Field crop: maize
Growth stage: 2
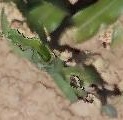
Species: maize